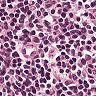
Metastatic tissue present: no